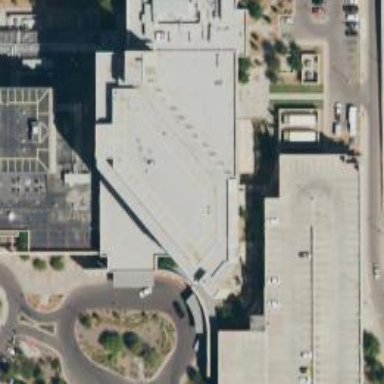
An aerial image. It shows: Hospital providing healthcare services.